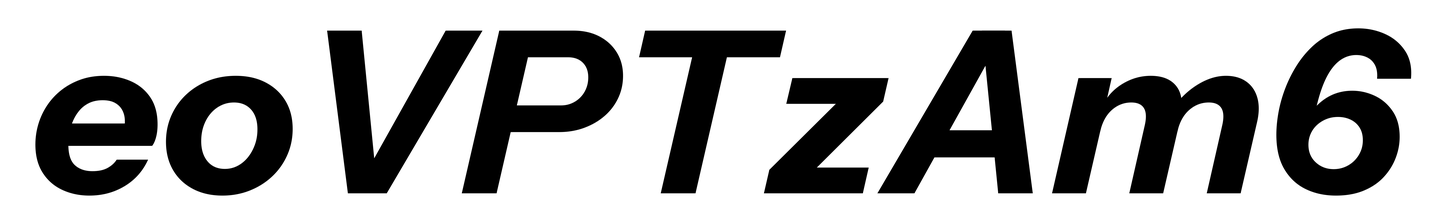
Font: InstrumentSans-Italic_Bold_Italic